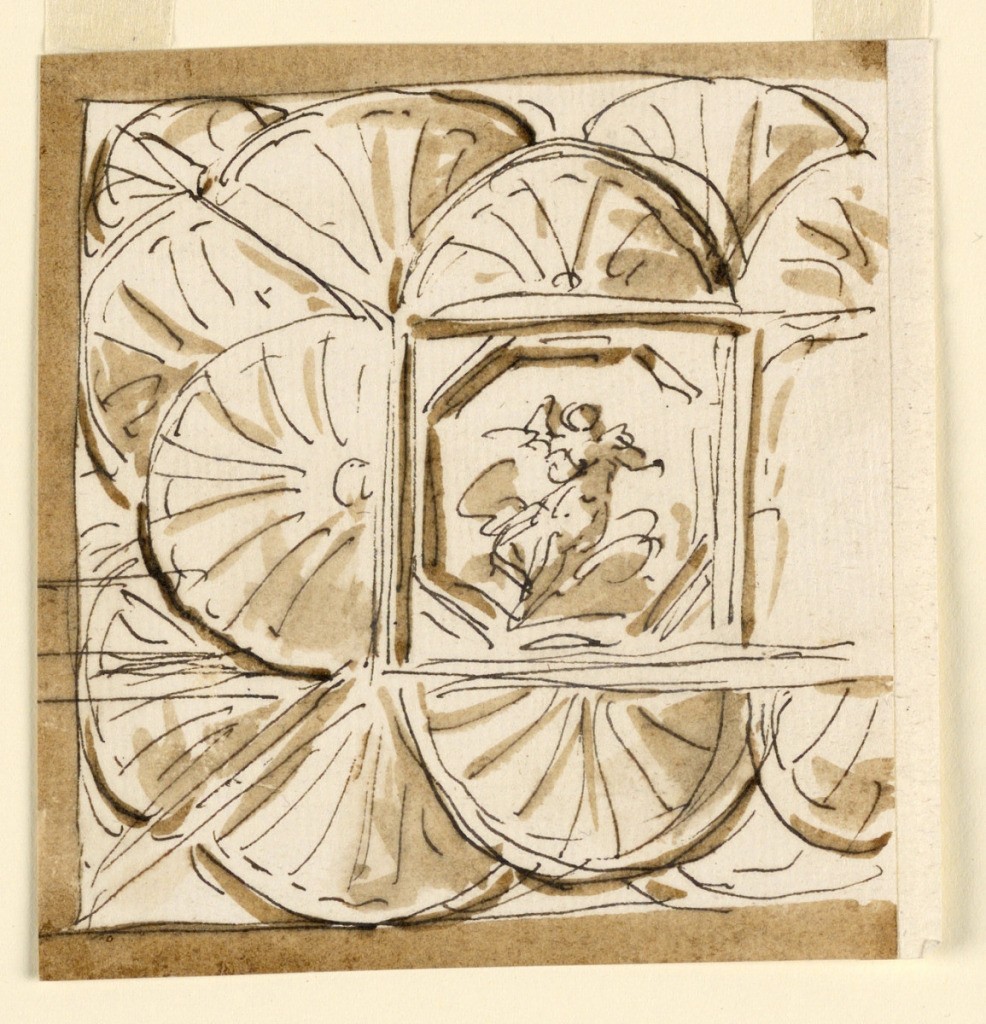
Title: Design for Ceiling Decoration
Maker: Giuseppe Barberi, Italian, 1746–1809
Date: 1790–1800
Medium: Pen and brown ink, brush and brown wash on off-white laid paper, lined
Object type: Drawing
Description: Design for Ceiling Decoration.